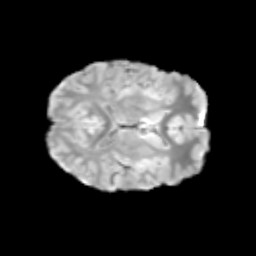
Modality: T2w
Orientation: axial
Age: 13
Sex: male
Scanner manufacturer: siemens
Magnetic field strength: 3 T
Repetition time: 3.8 s
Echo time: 0.07 s